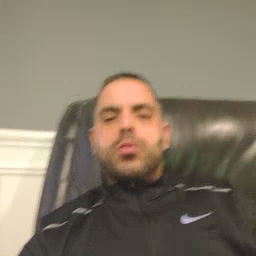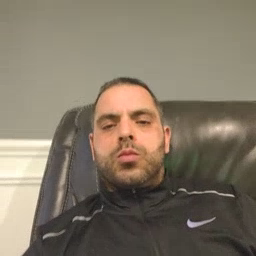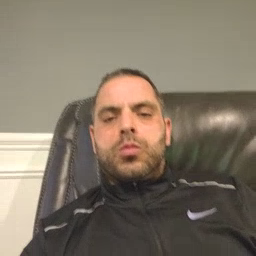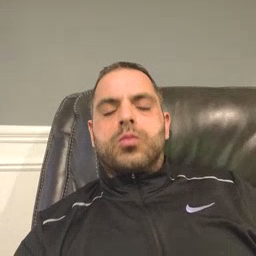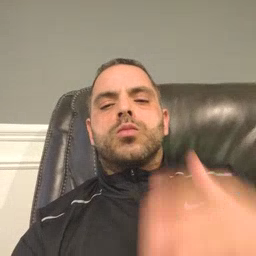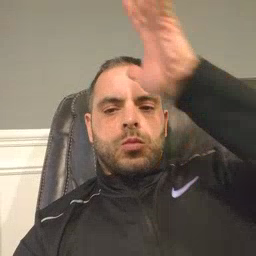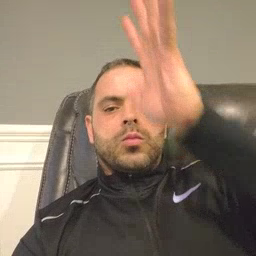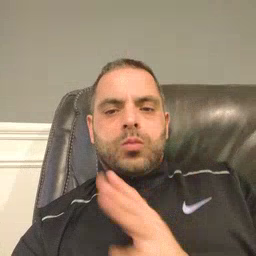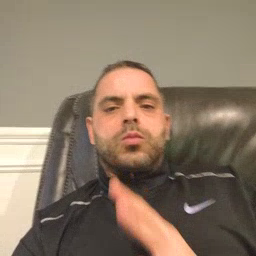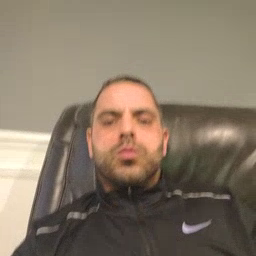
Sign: man